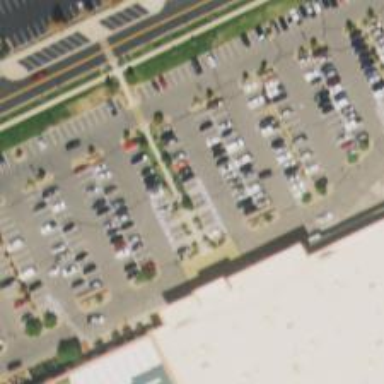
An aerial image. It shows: Parking space.